Question: I need to build query, that return result with network topology with more than 2 level in depth. For example, i wont to get next result:

but if i build "Work Items and Direct Links" query i get only 1 level depth, and if i build "Tree of Work Items" i can select onl Parent/Child type of tree and can't add my custom Successor/Predecessor type of tree.
So my direct question: may i get more then one level depth in Work Items and Direct Links Query, or change type of tree in "Tree of Work Items" Query? Or i can get that result only by integrating TFS with Project Server like <URL>?
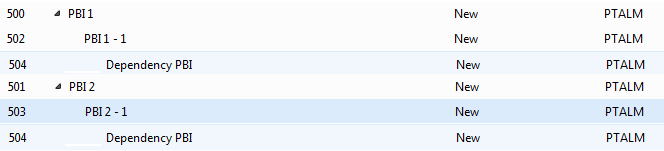
Answer: There are two ways to do what you are talking about and it depends if you want to create reporting or if you are talking about a work breakdown structure.
If you require a work breakdown structure I would recommend changing your process so that you do not, or processing that purely at the PMO level. Enshrining dependencies in a tool at anything lower than the Portfolio suggests to me that you may be creating solutions to effects rather than getting to the route cause of a particulate dysfunction that is enshrined in your culture.[preachMode=false] However...
You can create a reporting services report that presents data from both the Data Warehouse and the Cube to create the desired view.
- <URL>
This will give you a read-only view of data and will lead to the least invasive dysfunctions.
You can use MS Project to load both the Parent/Child & Network items and maintain the Gant Chart with dependencies that are stored in TFS.
-
This will give you an interactive view of the data in the operational store, but will lead to the most invasive dysfunctions.
If you are implementing something more like the <URL> then you may want to take advantage of the Earned Value management of Project Server integration as well as some of the Portfolio Management features.
- <URL>
I hope that you can find something to suit and you get a chance to explore the ramification of your current process on the ability of your teams and organisation to achieve any sort of agility in <URL>.